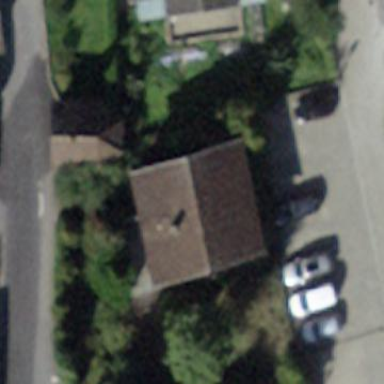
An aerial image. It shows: Detached building.